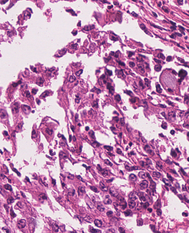
Tumor epithelial tissue: yes
Tumor-associated stroma tissue: yes
Normal tissue: no